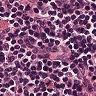
Metastatic tissue present: no